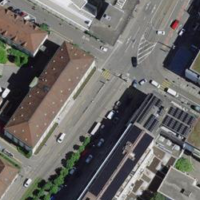
EUNIS habitat code: 57
Species observed at this site:
Rhodometra sacraria